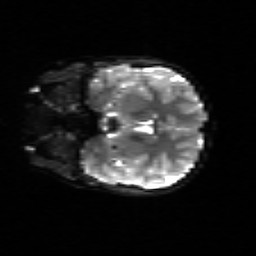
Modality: sbref
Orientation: coronal
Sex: female
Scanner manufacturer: siemens
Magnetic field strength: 3 T
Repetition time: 5 s
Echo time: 0.071 s